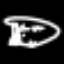
Label: fork